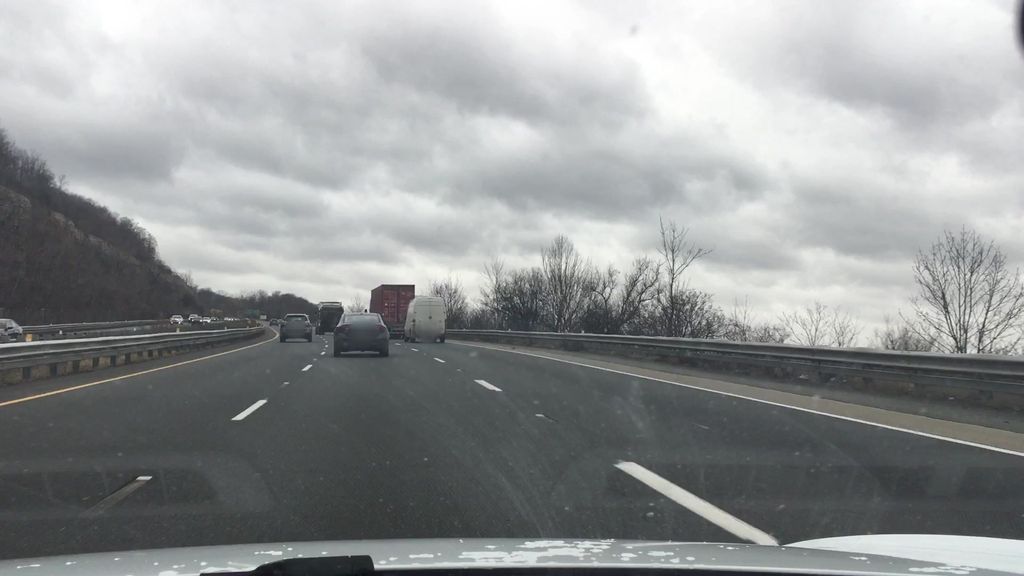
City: hamilton